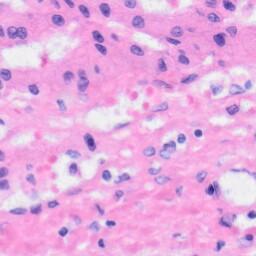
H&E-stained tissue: Liver